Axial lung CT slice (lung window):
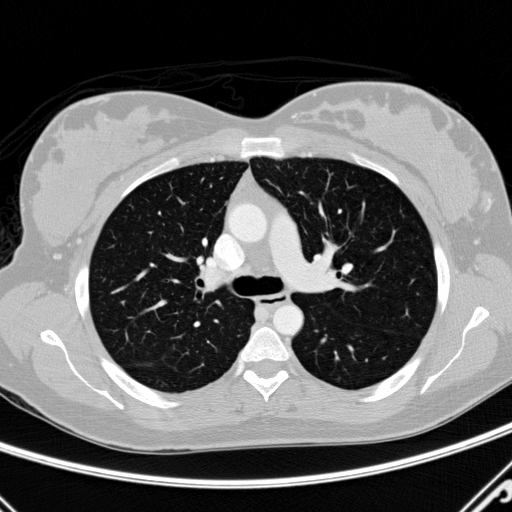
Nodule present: no